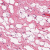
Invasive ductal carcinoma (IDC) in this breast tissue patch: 0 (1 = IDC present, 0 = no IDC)